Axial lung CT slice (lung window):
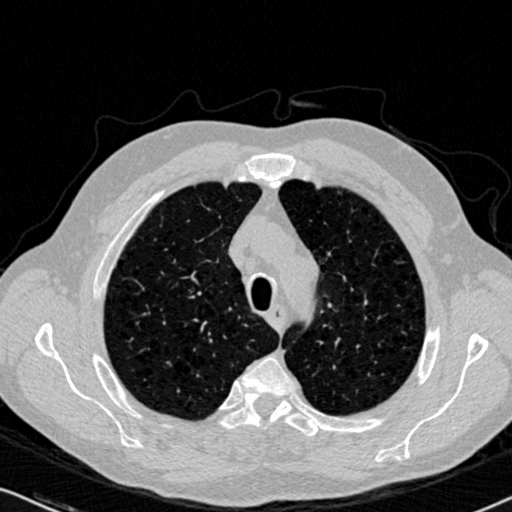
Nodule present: no